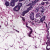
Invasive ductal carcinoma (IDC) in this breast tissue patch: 0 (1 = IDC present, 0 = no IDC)